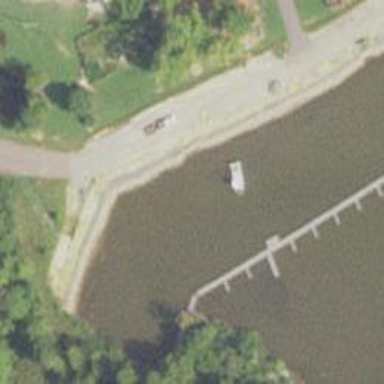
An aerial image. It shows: Man-made pier.